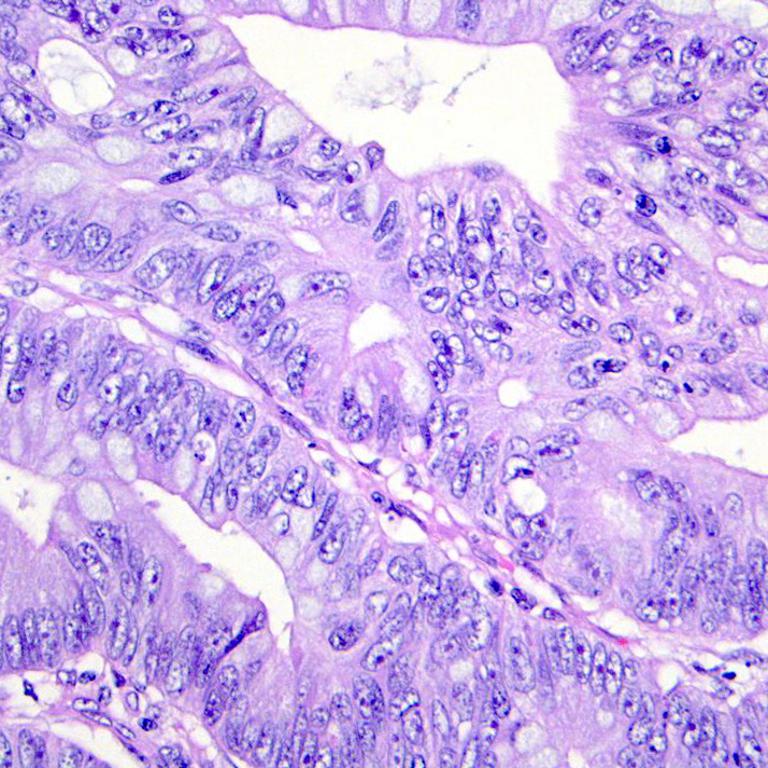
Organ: colon
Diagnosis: adenocarcinomas